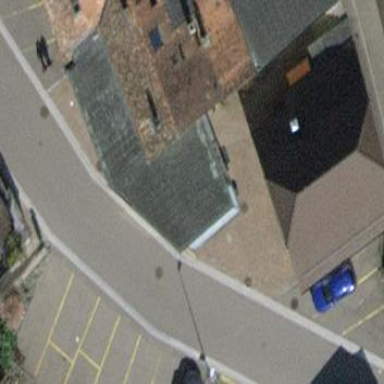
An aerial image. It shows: Terrace building.